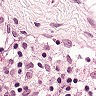
Metastatic tissue present: no